Field crop: maize
Growth stage: 2
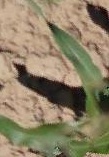
Species: maize